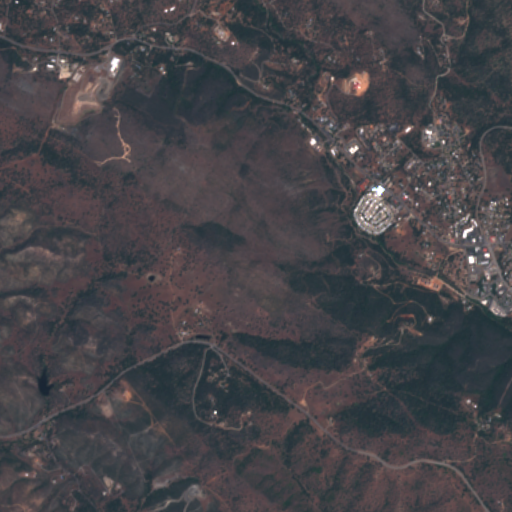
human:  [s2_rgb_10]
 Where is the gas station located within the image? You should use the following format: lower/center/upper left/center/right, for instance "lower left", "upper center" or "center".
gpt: The gas station is located in the center right of the image.
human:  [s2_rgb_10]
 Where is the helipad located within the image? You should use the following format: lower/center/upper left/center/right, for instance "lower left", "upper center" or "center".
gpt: The helipad is located in the upper right of the image.
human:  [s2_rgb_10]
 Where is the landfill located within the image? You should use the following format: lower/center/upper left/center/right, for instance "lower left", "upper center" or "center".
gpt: The landfill is located in the upper left of the image.
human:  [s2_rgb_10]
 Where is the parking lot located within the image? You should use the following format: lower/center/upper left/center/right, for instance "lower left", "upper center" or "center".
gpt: The parking lot is located in the upper right of the image.
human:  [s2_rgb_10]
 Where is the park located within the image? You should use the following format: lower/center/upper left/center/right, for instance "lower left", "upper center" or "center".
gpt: There is no park in the image.